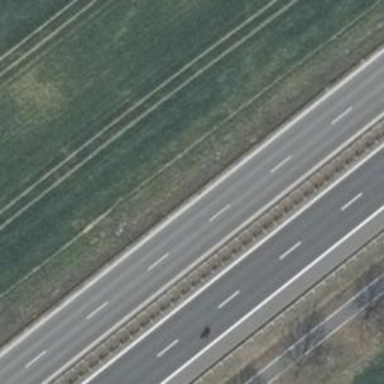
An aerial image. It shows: Asphalt road classified as primary highway which is motorroad.